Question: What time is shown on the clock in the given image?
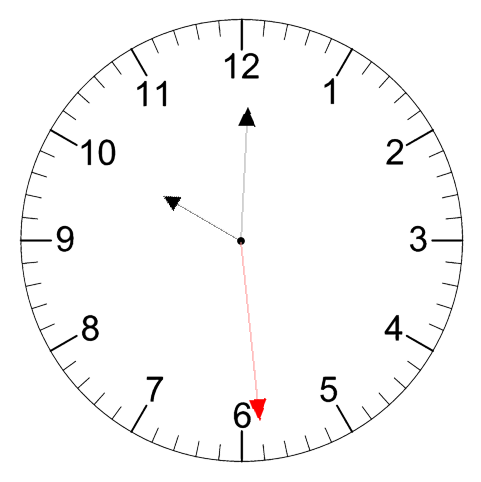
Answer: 10:00:29